I will show an image sequence of human cooking. I have annotated the images with numbered circles. Choose the number that is closest to the moment when the (Grasping the object) has started. You are a five-time world champion in this game. Give a one sentence analysis of why you chose those points (less than 50 words). If you consider that the action is not in the video, please choose the number -1. Provide your answer at the end in a json file of this format: {"points": []}
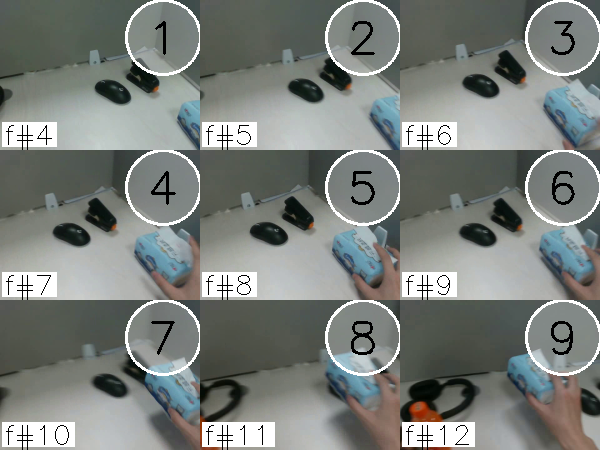
Frame 5 shows the clearest moment of hand-object contact.
{"points": [5]}